Current action and preconditions to check: path_clear

Your task: For each precondition in the list above, predict whether it will hold at this action.

Consider the current scene as observed from the mobile robot's camera, and analyze the predicted future states of all dynamic agents (e.g., people, animals, vehicles, or any moving entities) within the NEXT SECOND.

IMPORTANT: Only answer "very likely" if you are absolutely certain—based on strong, clear evidence—that a dynamic agent will violate the precondition in the predicted future state. Do NOT answer "very likely" for unlikely, ambiguous, or low-probability risks.

Ask yourself for each precondition: Is there a high probability, with clear and convincing evidence, that the predicted future states of any dynamic agent will interfere with the predicted future state of the currently executing action within the NEXT SECOND, causing that precondition to fail?

Assess the risk level based on these predictions. Use "likely" or "very likely" if motions create a clear risk of interference.

Use "neutral" or "improbable" if agents are nearby but their predicted paths are clearly diverging or non-conflicting.

Failure Risk Categories: "very improbable", "improbable", "neutral", "likely", "very likely"

Answer Format: Output ONLY the probability_of_failure value from these categories: "very improbable", "improbable", "neutral", "likely", "very likely"

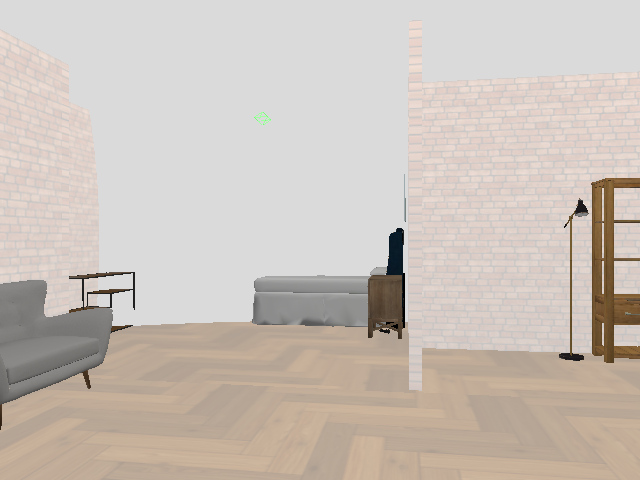

Answer: very improbable